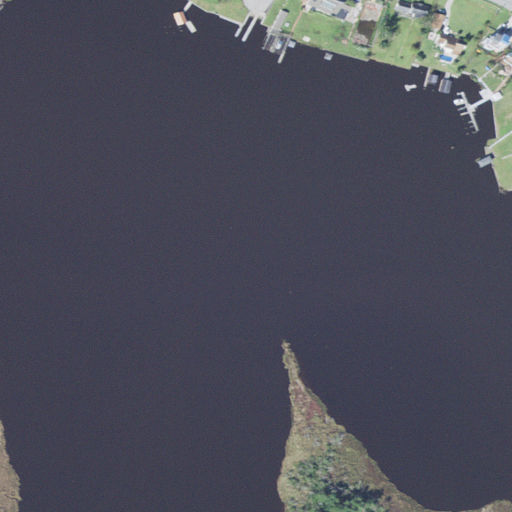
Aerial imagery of cape in North Carolina named Ethridge Point containing open water, low intensity development, woody wetlands, herbaceous wetlands, open development, barren land, and medium intensity development